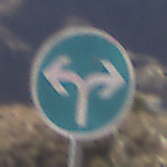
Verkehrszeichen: VorgeschriebeneFahrtrichtungRechtsOderLinks
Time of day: MorningAfternoon
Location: Outdoor (Nature)
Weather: Clear
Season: NotSpecified
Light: Natural